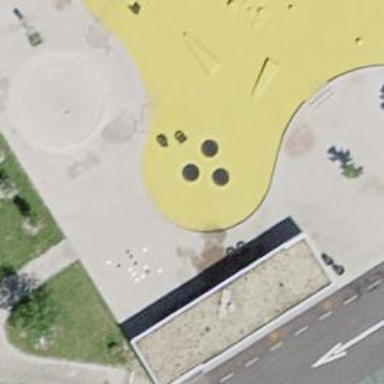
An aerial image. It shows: Playground featuring trampoline.